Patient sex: M
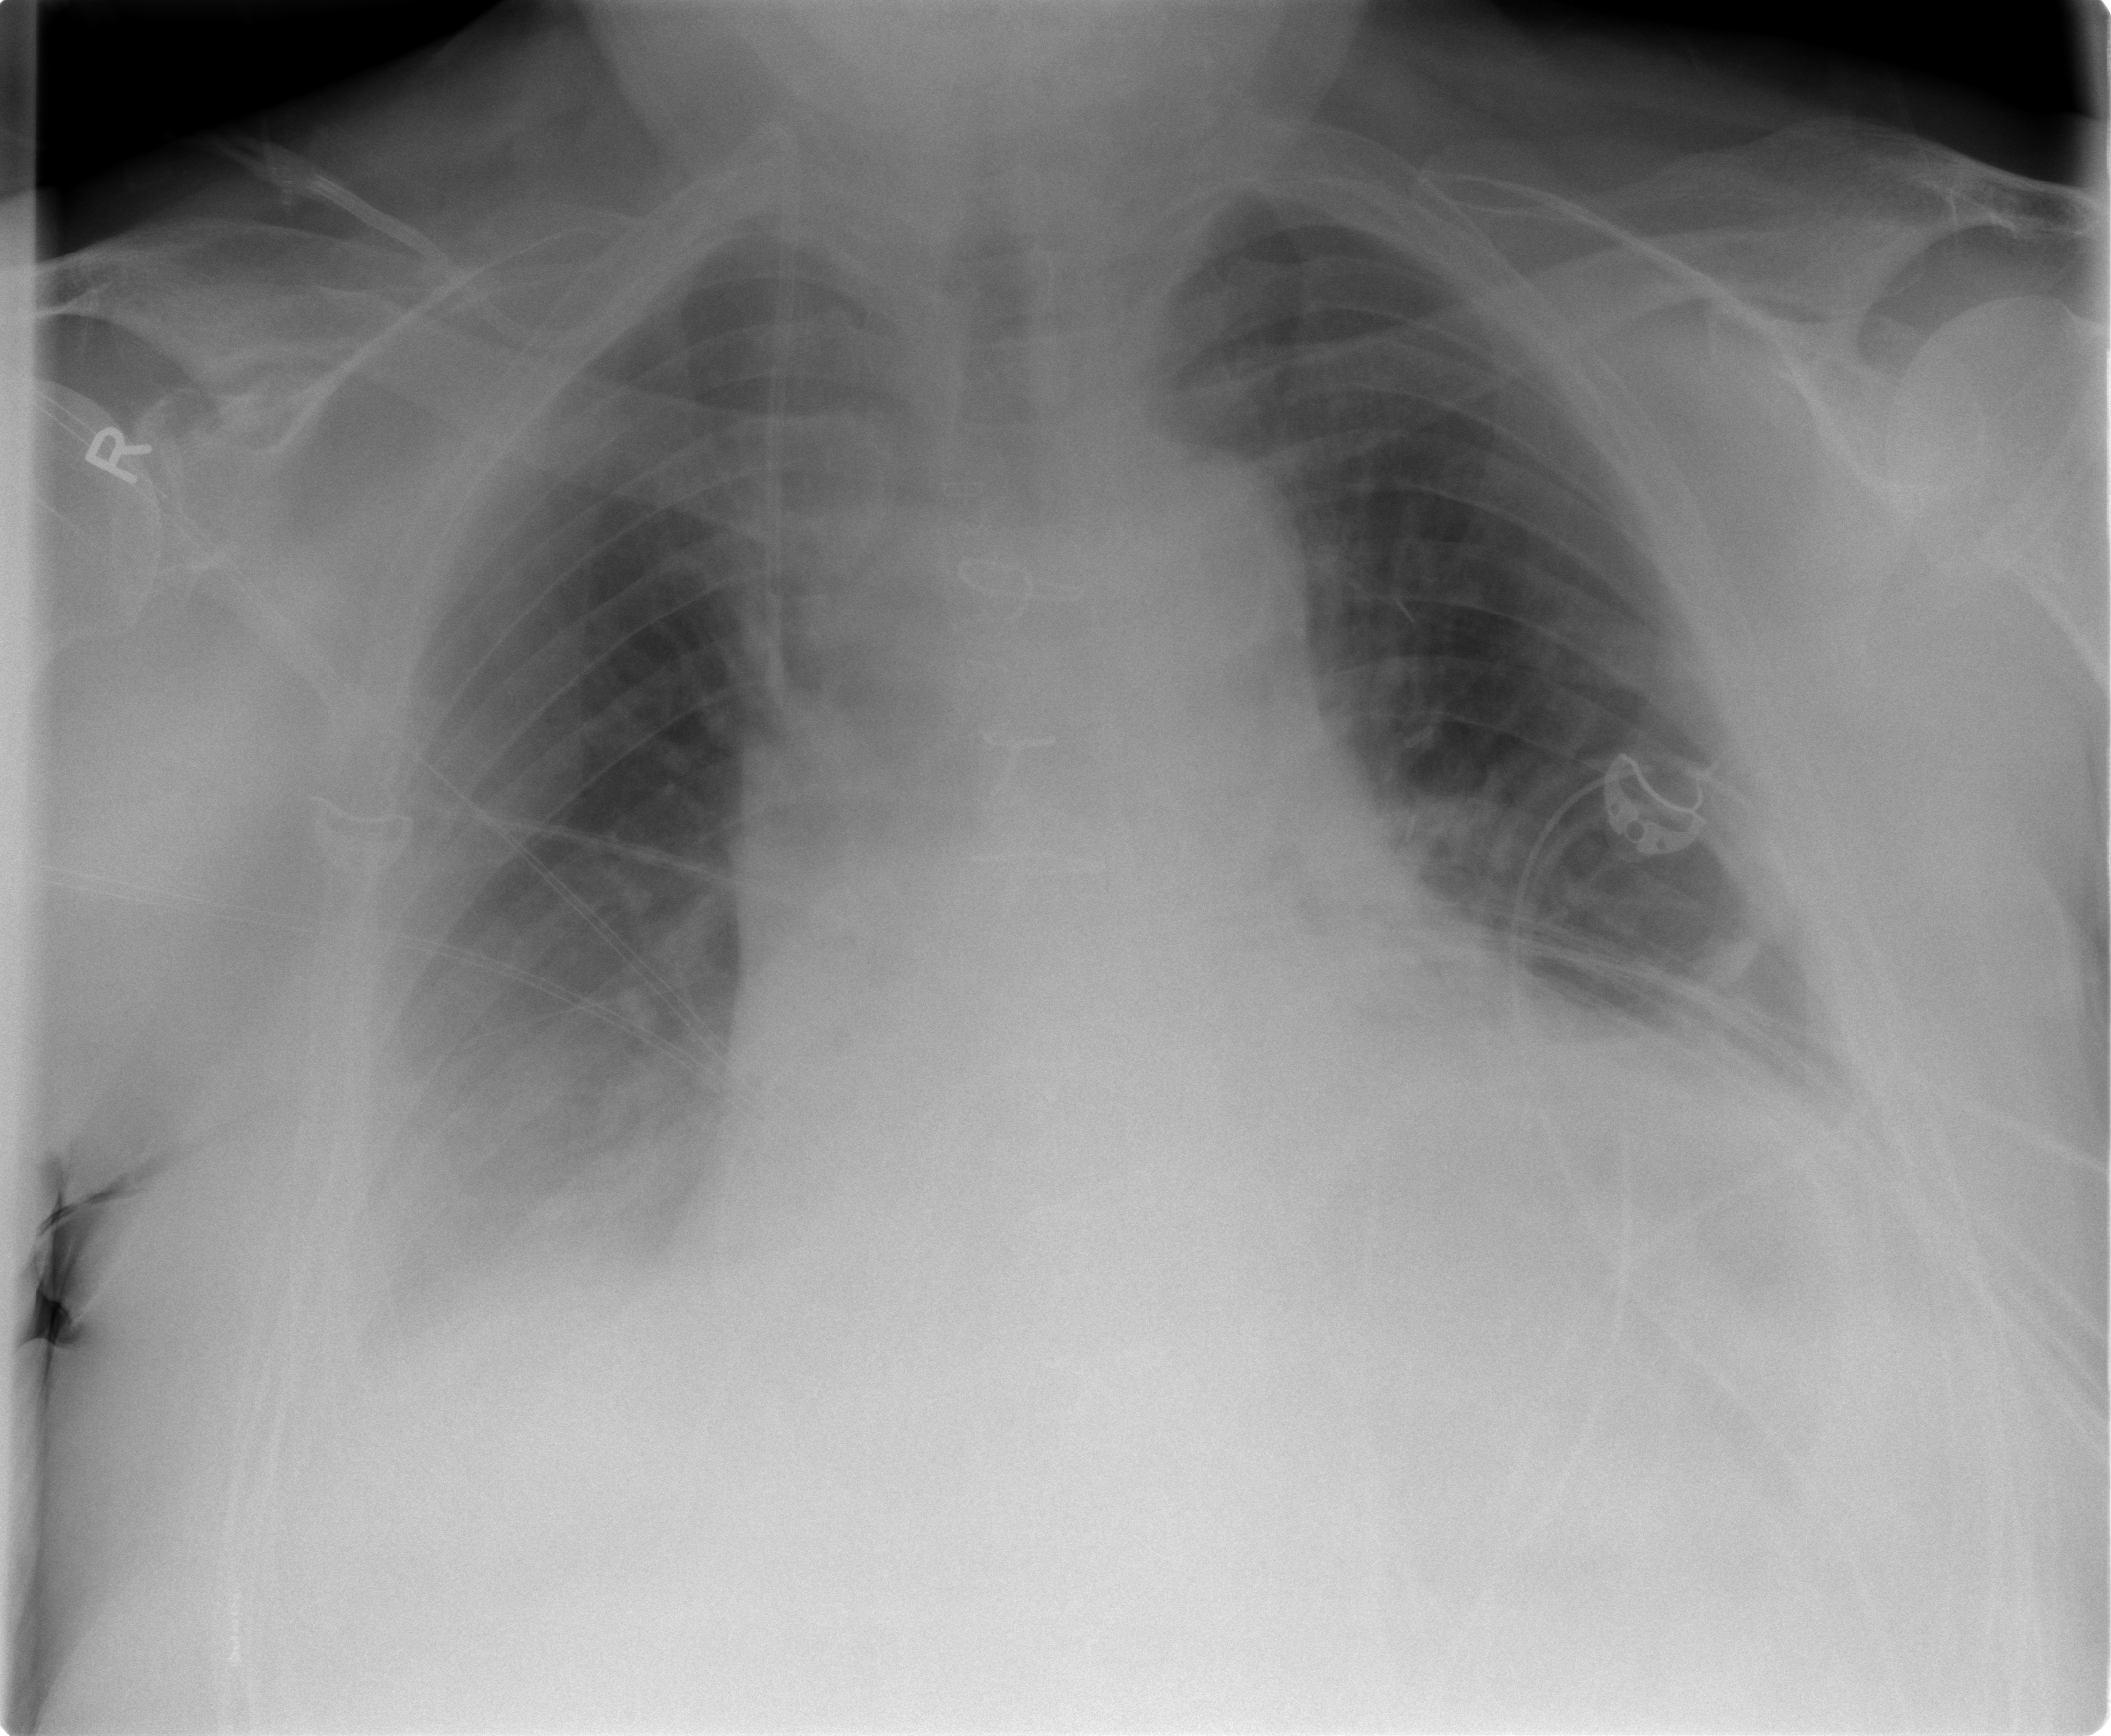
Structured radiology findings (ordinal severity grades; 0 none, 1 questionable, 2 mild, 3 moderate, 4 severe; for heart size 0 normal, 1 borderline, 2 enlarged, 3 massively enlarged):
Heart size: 2
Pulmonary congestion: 2
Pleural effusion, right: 3
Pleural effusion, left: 2
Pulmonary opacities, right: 0
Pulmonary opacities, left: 2
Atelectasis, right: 3
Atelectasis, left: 2